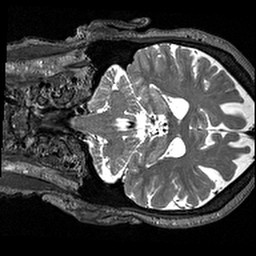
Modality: T2w
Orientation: coronal
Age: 73
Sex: female
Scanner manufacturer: siemens
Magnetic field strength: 3 T
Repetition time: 3.2 s
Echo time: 0.567 s